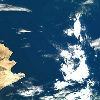
Label: water